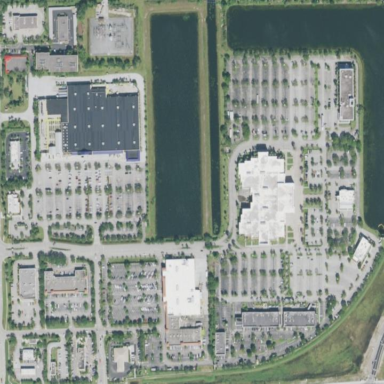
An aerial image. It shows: Commercial area.